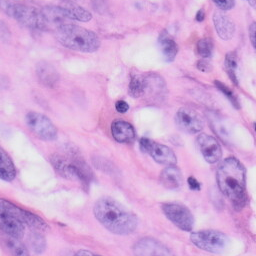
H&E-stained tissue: Skin